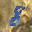
Label: 8